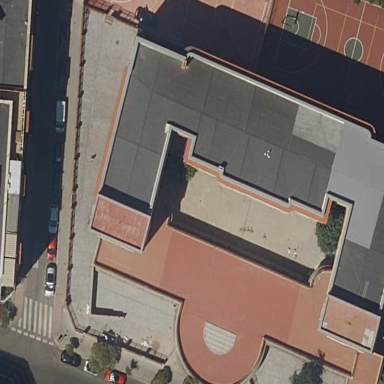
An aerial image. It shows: School building.